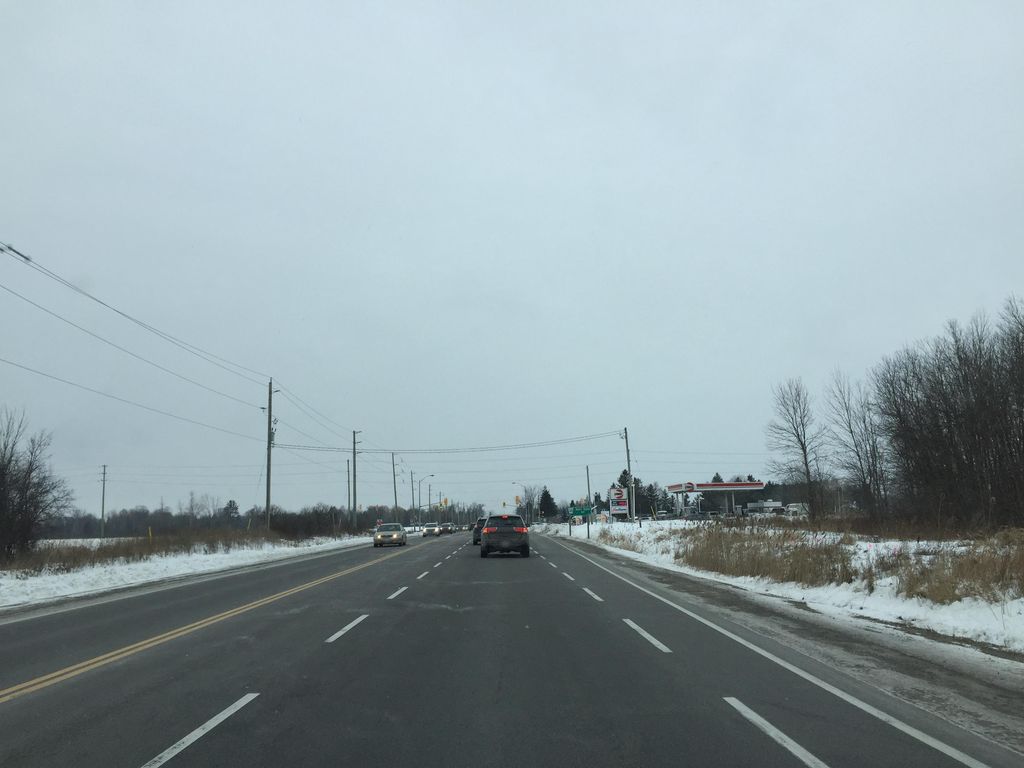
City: kitchener-waterloo